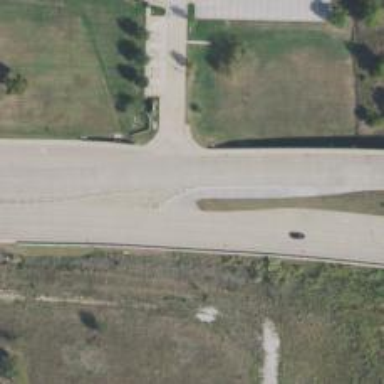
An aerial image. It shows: Secondary link road.